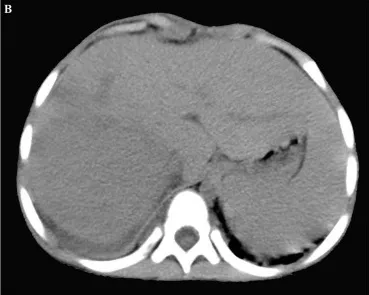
(A, B) Contrast-enhanced computed tomography scan of the abdomen revealing a poorly-defined, mixed-density lesion (7.0 cm x 7.1 cm) with internal enhancement involving the right hepatic lobe, initially considered as hepatic malignancy.
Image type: radiology (ct)